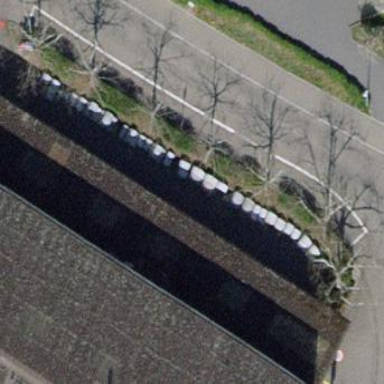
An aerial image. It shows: View of roof of building.